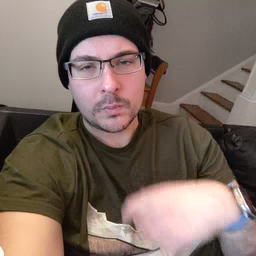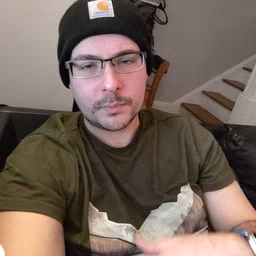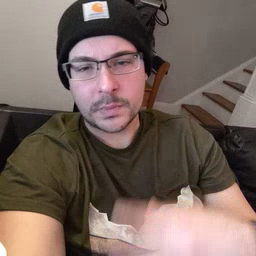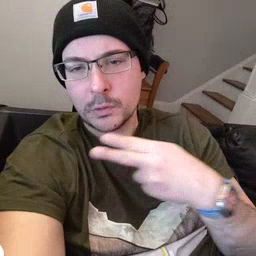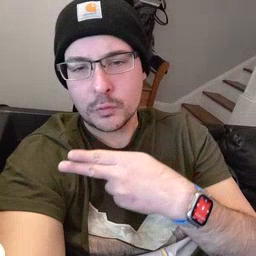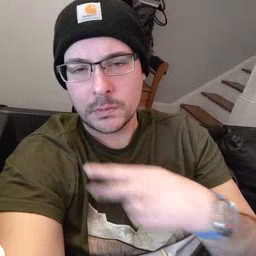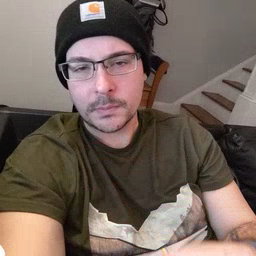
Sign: scissors